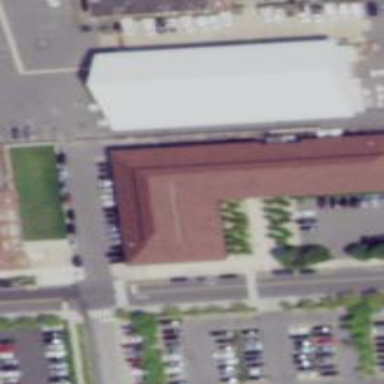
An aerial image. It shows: Building.